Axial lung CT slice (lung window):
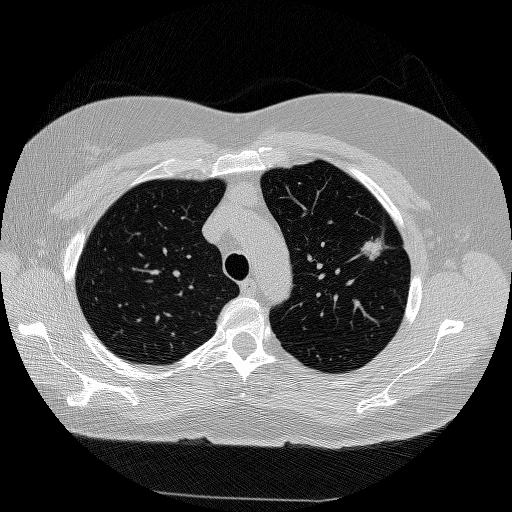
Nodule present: yes
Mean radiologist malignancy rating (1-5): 5